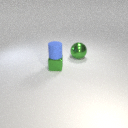
small blue rubber cylinder above small green metal cube